Interaction volume radius: 5 \u00c5
Interaction volume height: 15 \u00c5
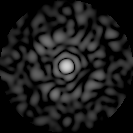
Disorder parameter: 0.8405